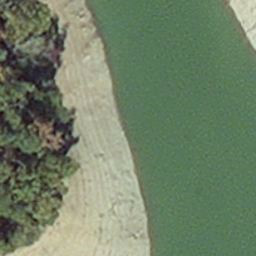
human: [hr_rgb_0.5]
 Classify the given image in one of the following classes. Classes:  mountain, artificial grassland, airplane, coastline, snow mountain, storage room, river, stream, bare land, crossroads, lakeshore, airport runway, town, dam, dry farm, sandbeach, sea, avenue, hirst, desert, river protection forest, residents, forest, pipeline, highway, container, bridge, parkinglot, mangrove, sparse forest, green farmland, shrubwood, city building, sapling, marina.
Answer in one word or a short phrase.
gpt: hirst